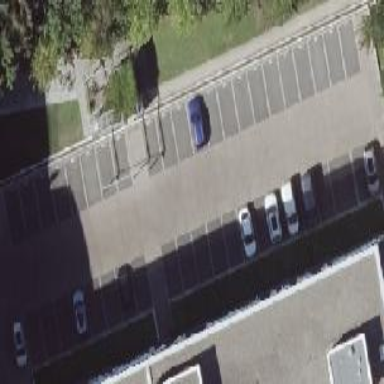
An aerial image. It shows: Rooftop parking area.